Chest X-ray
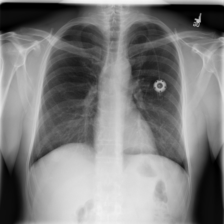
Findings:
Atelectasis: negative
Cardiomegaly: negative
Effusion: negative
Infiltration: negative
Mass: negative
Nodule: negative
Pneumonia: negative
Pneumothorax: negative
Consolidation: negative
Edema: negative
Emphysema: negative
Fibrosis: negative
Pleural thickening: negative
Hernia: negative